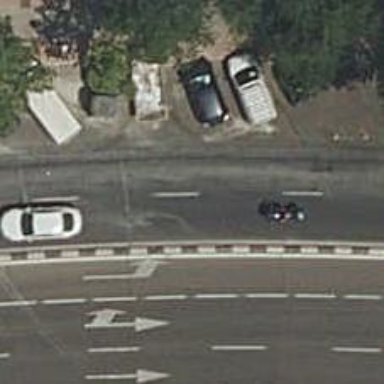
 featuring shared lane for cyclists on the left side."